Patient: sex M, age 35
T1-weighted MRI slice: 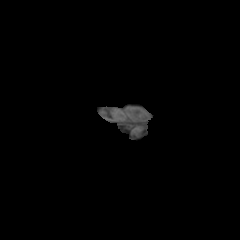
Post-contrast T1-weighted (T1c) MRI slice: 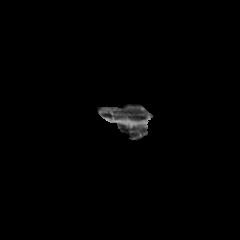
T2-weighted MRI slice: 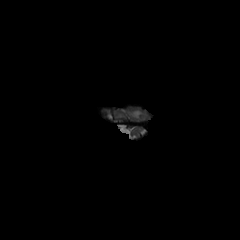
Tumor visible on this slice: yes
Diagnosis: Glioblastoma, IDH-wildtype
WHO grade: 4